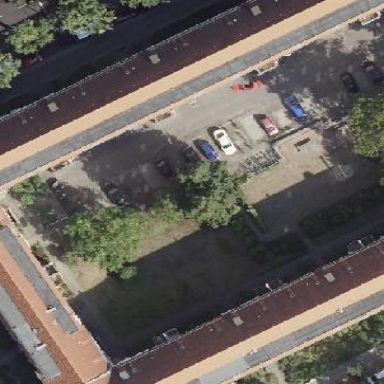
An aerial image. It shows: Apartment building with hipped roof.